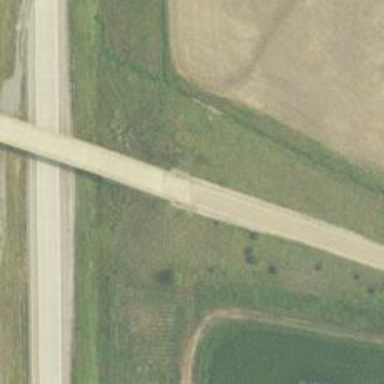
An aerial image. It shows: Unclassified road.